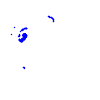
Particle: electron